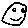
Label: smiley face